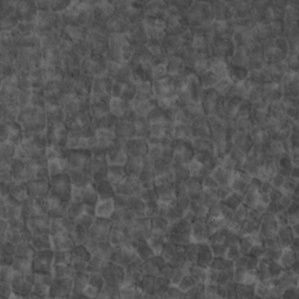
Label: non_frost